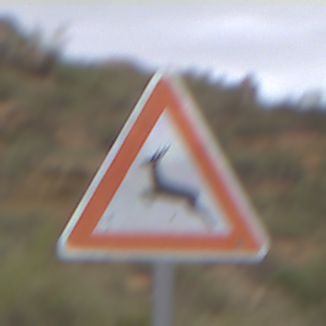
Verkehrszeichen: WildwechselRechts
Umgebung: Outdoor, Nature
Tageszeit: Midday
Wetter: Overcast
Licht: Natural
Jahreszeit: NotSpecified
Kontrast: LowContrast